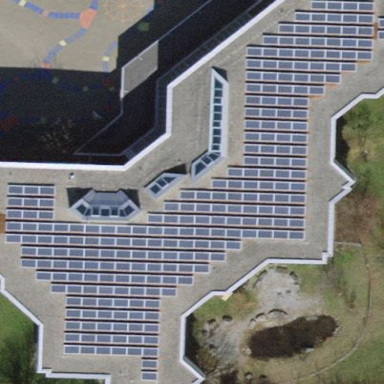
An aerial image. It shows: Small solar photovoltaic panel generator is producing electricity.